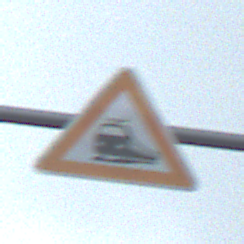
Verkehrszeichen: Bahnuebergang
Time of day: Midday
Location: Outdoor (Suburban)
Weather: Overcast
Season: NotSpecified
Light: Natural